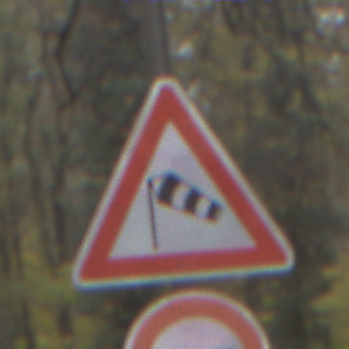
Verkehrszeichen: SeitenwindVonLinks
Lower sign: Ueberholverbot
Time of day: MorningAfternoon
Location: Outdoor (Nature)
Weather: Overcast
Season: Autumn
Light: Natural